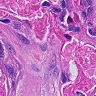
Metastatic tissue present: yes